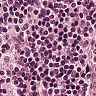
Metastatic tissue present: no